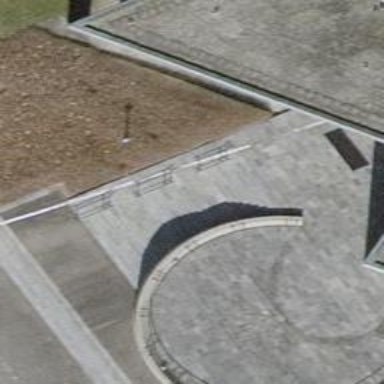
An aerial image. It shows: Bench.